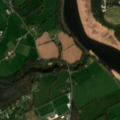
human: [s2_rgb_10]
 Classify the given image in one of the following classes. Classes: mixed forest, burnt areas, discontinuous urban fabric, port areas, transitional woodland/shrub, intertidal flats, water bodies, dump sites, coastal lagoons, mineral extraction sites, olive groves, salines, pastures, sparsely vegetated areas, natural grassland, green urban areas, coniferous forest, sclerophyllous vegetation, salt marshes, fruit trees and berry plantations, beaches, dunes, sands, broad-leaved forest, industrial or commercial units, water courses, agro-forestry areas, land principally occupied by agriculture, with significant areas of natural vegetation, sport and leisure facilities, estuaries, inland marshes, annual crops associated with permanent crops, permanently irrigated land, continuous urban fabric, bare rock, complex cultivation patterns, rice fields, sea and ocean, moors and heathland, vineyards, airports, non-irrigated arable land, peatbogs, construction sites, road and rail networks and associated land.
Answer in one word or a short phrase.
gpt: pastures, land principally occupied by agriculture, with significant areas of natural vegetation, inland marshes, water courses